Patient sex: M
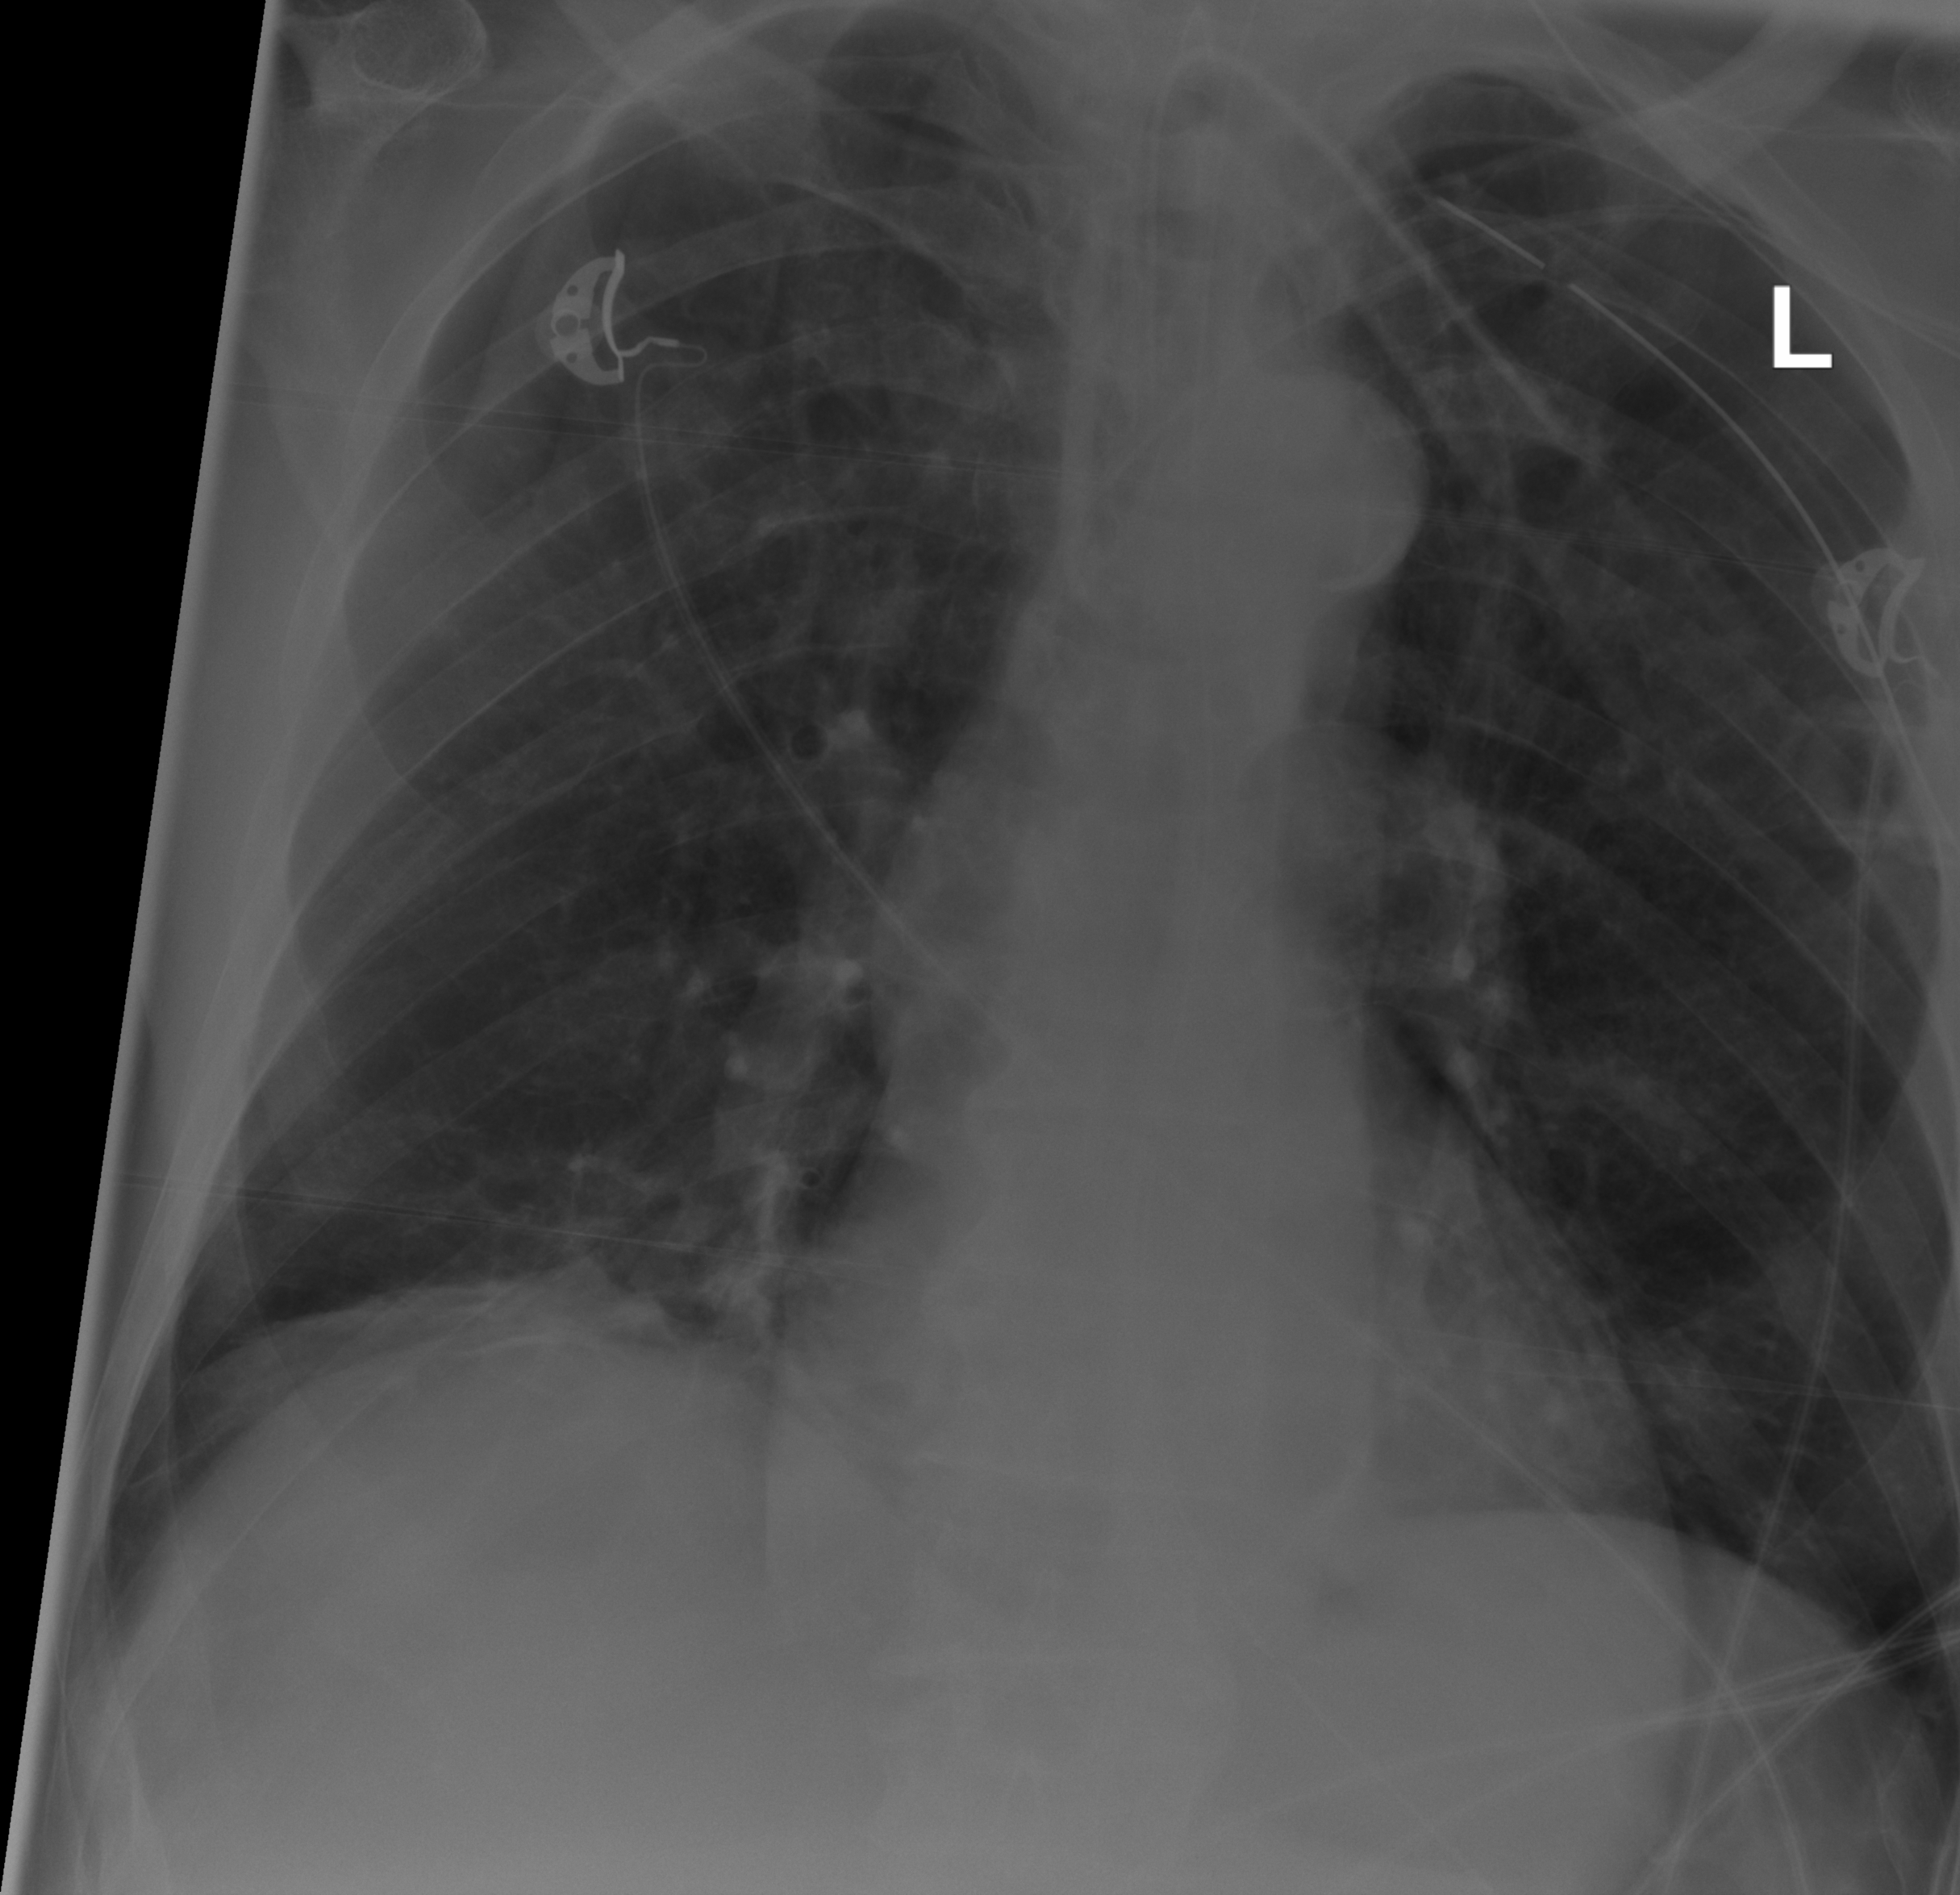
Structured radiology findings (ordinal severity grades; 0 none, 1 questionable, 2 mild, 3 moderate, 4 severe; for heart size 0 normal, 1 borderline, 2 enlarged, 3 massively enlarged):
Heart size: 1
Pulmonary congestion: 0
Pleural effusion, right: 0
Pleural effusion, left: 0
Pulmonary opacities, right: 0
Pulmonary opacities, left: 0
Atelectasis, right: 2
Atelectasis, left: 2